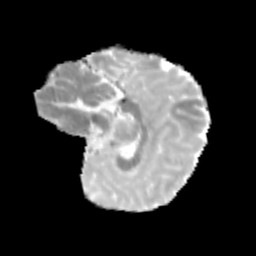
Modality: MD
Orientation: sagittal
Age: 9
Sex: male
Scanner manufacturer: siemens
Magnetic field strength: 3 T
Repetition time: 3.8 s
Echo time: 0.07 s